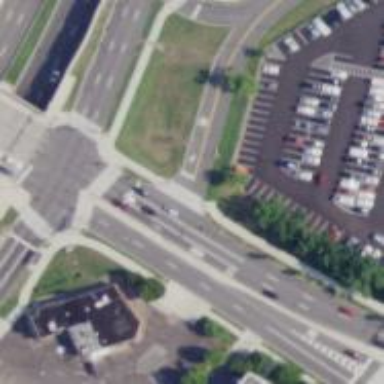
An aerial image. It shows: Stop road.